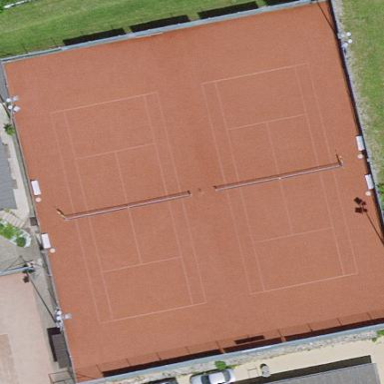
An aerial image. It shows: Tennis court on the leisure land pitch.